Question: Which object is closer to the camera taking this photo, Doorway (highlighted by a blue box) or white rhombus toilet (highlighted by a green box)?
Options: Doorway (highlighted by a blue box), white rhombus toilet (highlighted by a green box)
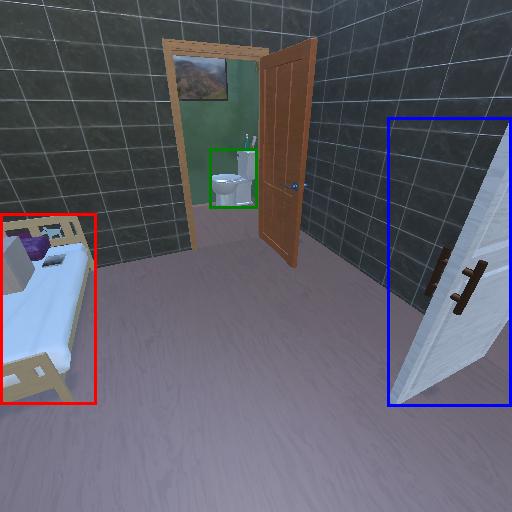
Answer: Doorway (highlighted by a blue box)